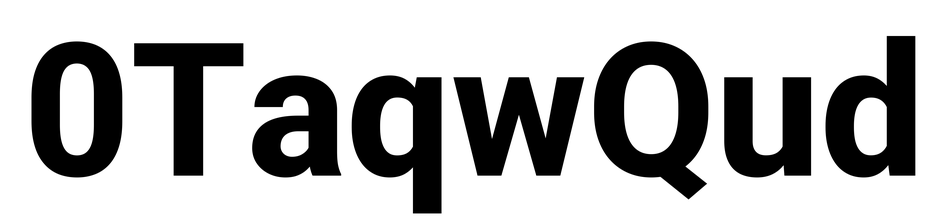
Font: Roboto_ExtraBold